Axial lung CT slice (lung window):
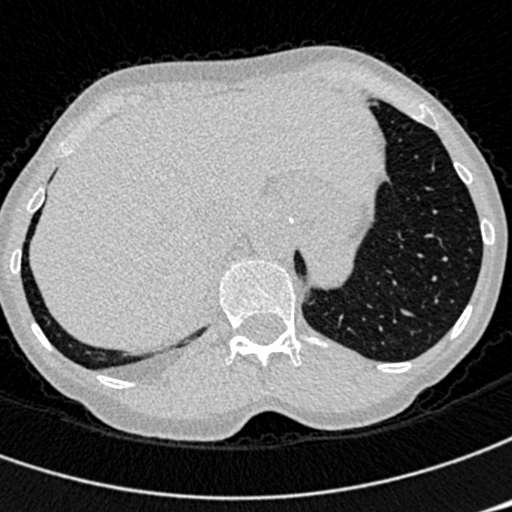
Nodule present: no